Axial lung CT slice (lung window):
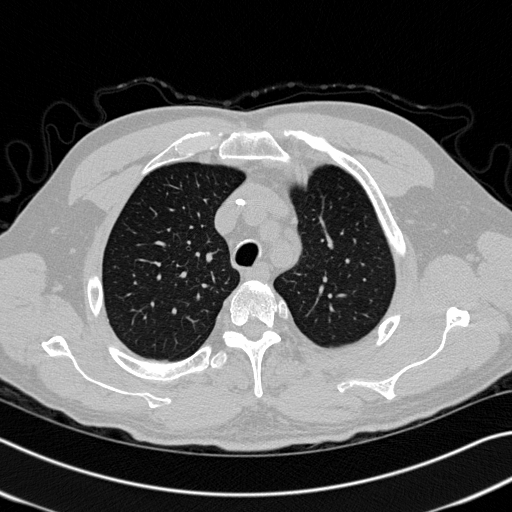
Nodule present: no